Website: bh-photo
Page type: billing-address
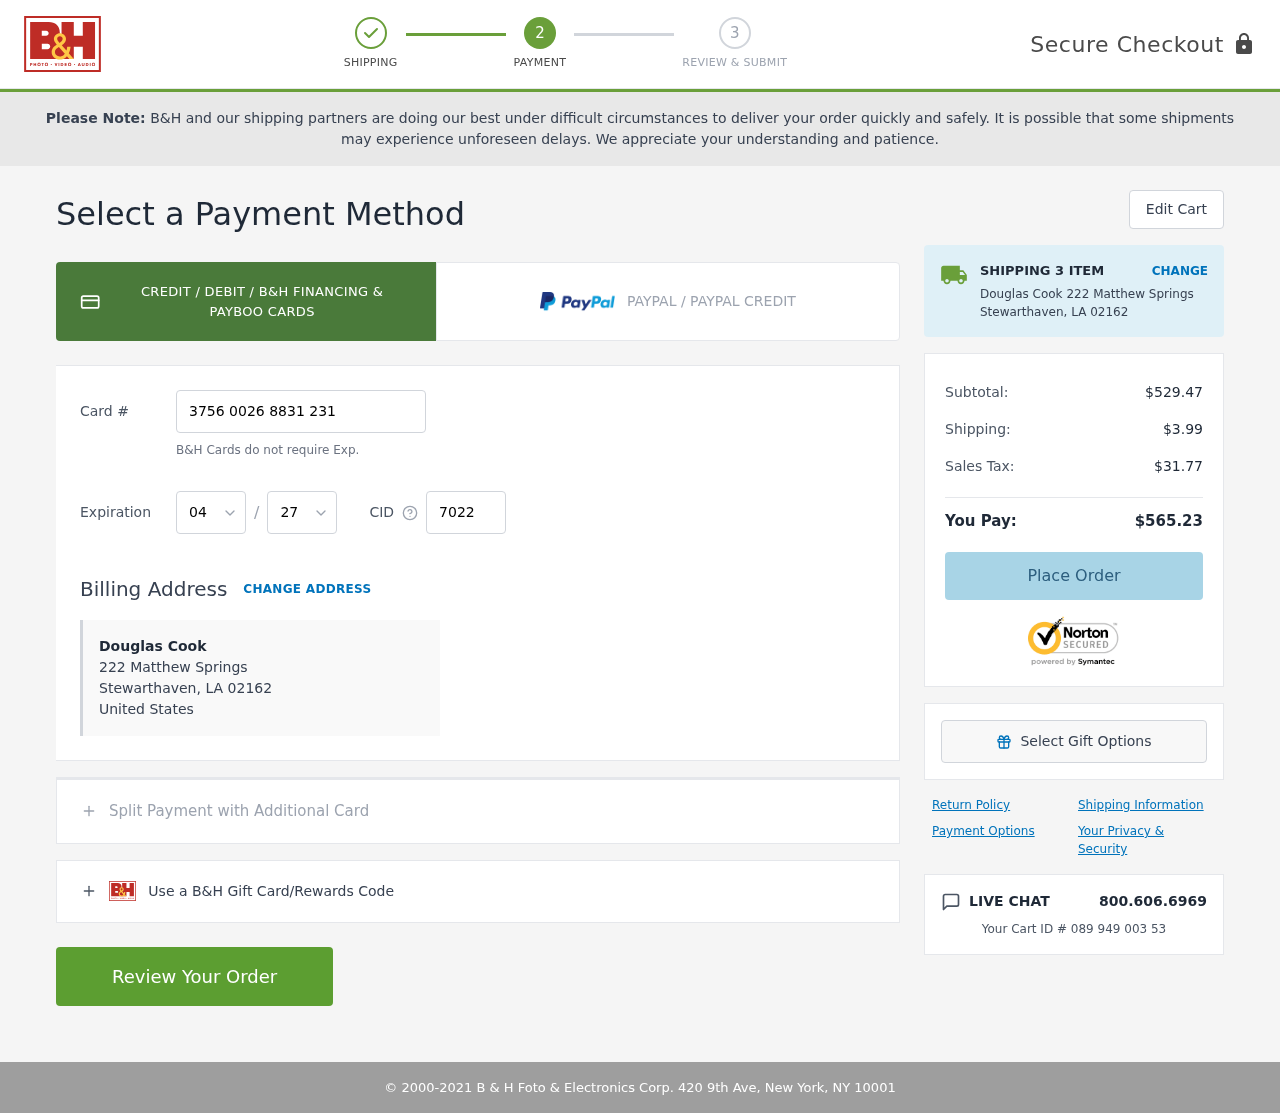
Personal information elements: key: PII_CARD_CVV
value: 7022
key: PII_CARD_EXPIRY_MONTH
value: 04
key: PII_CARD_EXPIRY_YEAR
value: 27
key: PII_CARD_NUMBER
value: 3756 0026 8831 231
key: PII_CITY
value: Stewarthaven
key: PII_COUNTRY
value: United States
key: PII_FULLNAME
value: Douglas Cook
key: PII_POSTCODE
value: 02162
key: PII_STATE_ABBR
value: LA
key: PII_STREET
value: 222 Matthew Springs
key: PII_FULLNAME2
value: Douglas Cook
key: PII_CITY_STATE
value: Stewarthaven, LA
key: PII_POSTCODE_FULL
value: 02162
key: PII_POSTCODE_NUMERIC
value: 2162
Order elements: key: ORDER_NUM_ITEMS
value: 3
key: ORDER_SUBTOTAL
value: $529.47
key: ORDER_SHIPPING_COST
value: $3.99
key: ORDER_TAX
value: $31.77
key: ORDER_TOTAL
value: $565.23
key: ORDER_ID
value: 089 949 003 53